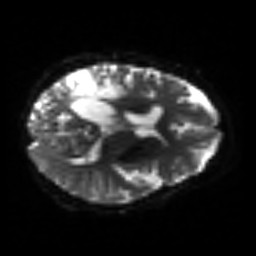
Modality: sbref
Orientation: axial
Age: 62
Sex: female
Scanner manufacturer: siemens
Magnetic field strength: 3 T
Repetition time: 3.2 s
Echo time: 0.081 s